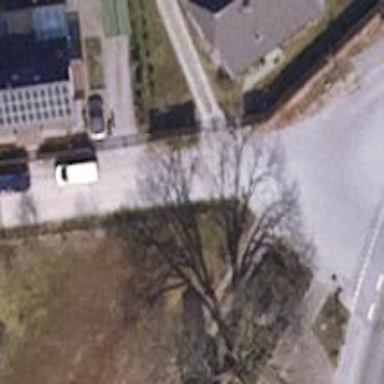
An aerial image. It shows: Emergency access point on the road.